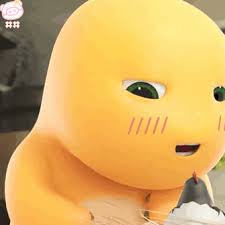
Label: nailong